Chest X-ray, PA view. Patient: 56 years old, sex F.
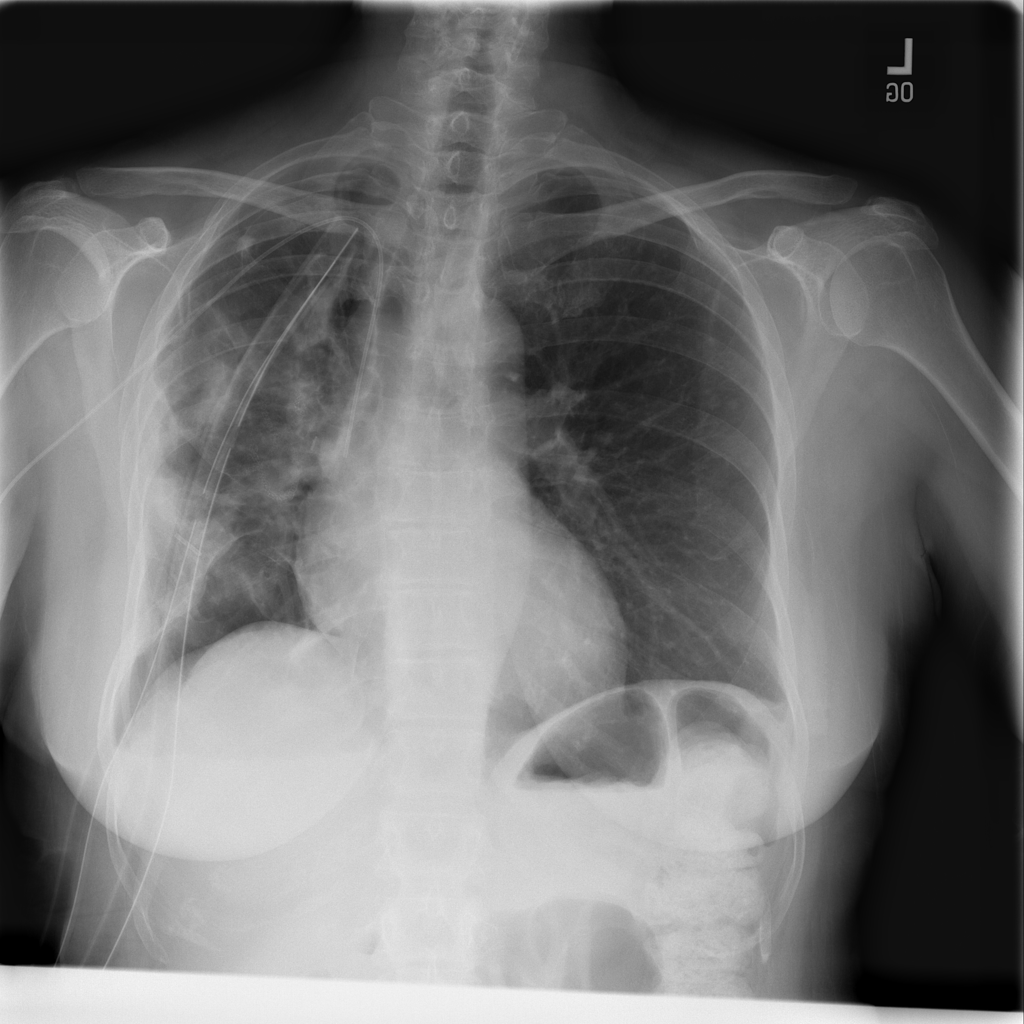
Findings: Atelectasis, Infiltration, Nodule, Pneumothorax